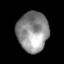
Tissue: lung
Cell type: Others
Senescence score: 0.1733
Nuclear area (px): 1222
Mean DAPI intensity: 141.884